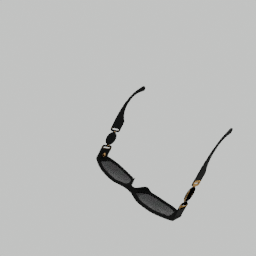
Label: decoration